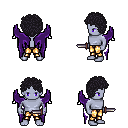
a pixel art fantasy rpg character, male body template, dark elf, purple skin, purple wings, gold greaves, raven curly afro hairstyle, dagger, four views (front, back, left, right), 2x2 character sprite sheet, small pixel art, hard edges, no anti-aliasing